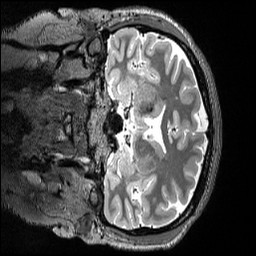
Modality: T2w
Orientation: coronal
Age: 30
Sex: female
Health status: ill
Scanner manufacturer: siemens
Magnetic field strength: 3 T
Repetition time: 3.2 s
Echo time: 0.563 s